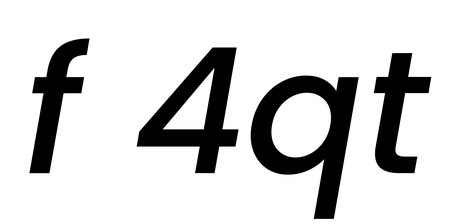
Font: Poppins-MediumItalic